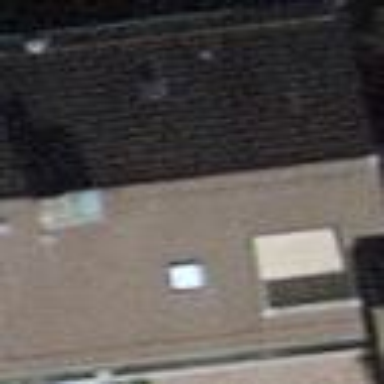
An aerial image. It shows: Building with tile roof.